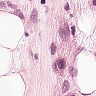
Metastatic tissue present: yes